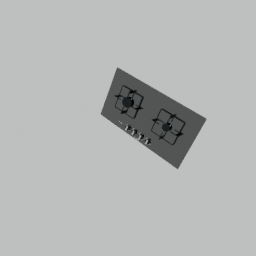
Label: appliances